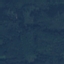
Land use / land cover: Forest